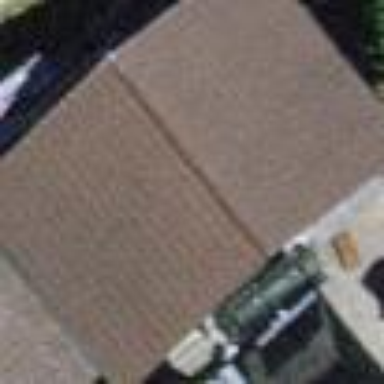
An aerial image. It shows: Garage.